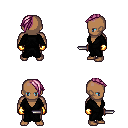
a pixel art fantasy rpg character, male body template, human, dark skin, gray robe, magenta pants, pink long mohawk hairstyle, gold gloves, dagger, four views (front, back, left, right), 2x2 character sprite sheet, small pixel art, hard edges, no anti-aliasing